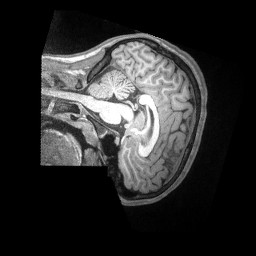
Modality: T1w
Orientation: sagittal
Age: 14
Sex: male
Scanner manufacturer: siemens
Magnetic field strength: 3 T
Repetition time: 2.53 s
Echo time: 0.00174 s